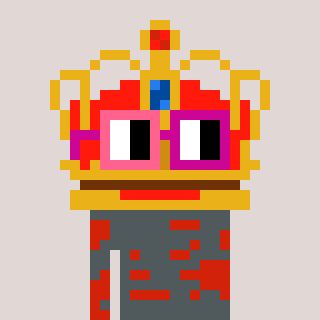
a pixel art character with square pink and red glasses, a crown-shaped head and a red-colored body on a warm background